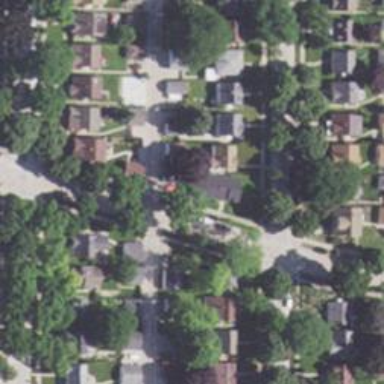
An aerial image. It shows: Alley classified as service road.